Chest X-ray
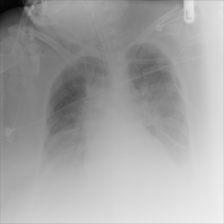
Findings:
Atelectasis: positive
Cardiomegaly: negative
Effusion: negative
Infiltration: negative
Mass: negative
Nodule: negative
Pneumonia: negative
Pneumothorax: negative
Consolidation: negative
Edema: negative
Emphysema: negative
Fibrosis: negative
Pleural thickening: negative
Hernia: negative